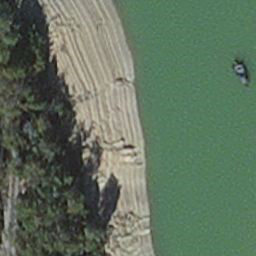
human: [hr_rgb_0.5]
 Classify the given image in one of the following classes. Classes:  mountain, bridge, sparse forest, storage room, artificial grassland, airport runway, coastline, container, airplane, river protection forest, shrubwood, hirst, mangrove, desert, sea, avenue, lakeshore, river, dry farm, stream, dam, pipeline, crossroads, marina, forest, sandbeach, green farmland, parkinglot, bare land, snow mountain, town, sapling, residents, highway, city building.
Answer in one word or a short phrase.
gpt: hirst